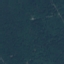
Label: Forest